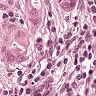
Metastatic tissue present: yes